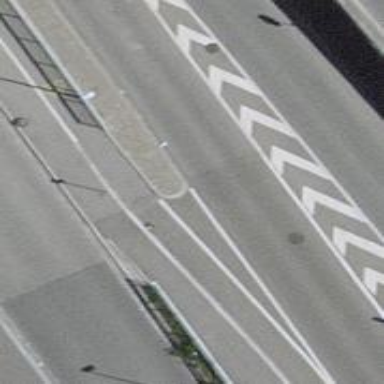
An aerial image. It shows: Asphalt path for cyclists and pedestrians.